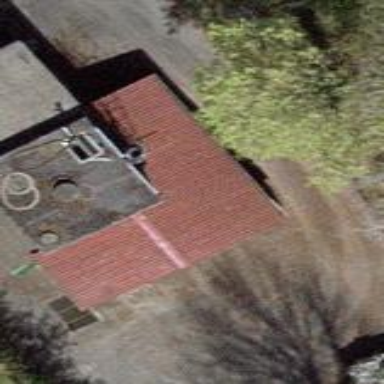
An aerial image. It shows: View of roof of building.